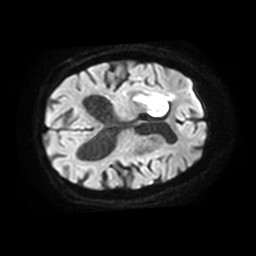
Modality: TRACE
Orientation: axial
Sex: female
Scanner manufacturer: philips
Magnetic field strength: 3 T
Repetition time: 3.775 s
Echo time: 0.06069 s